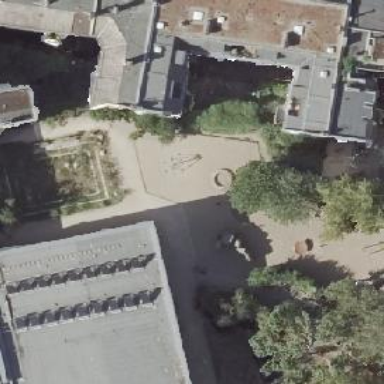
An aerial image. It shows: Playground featuring slide.